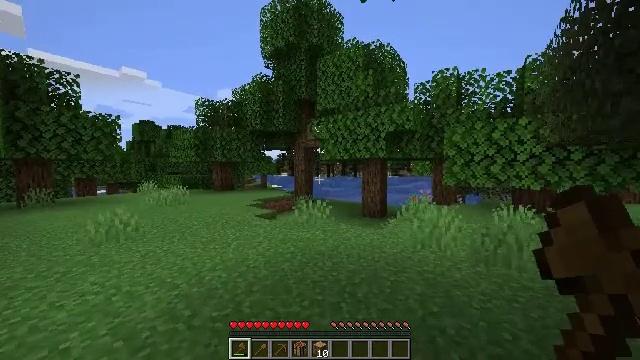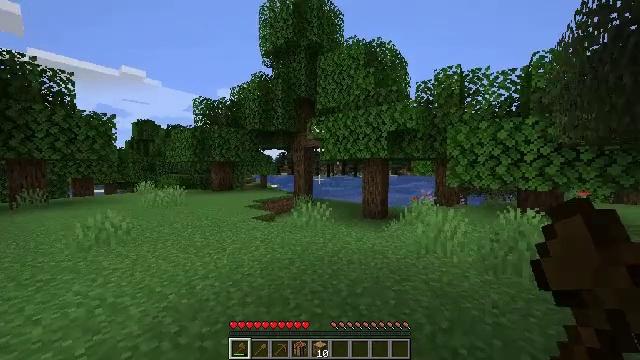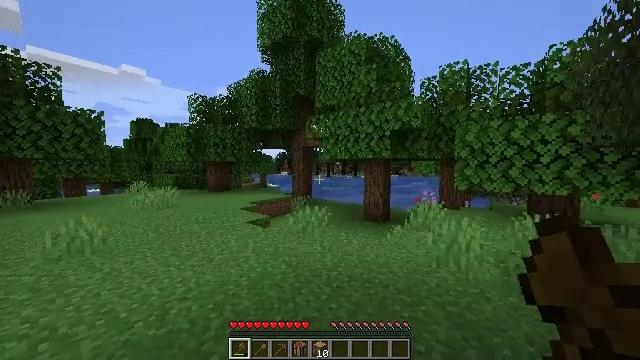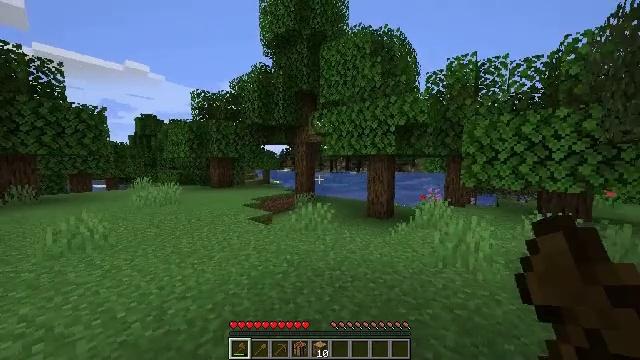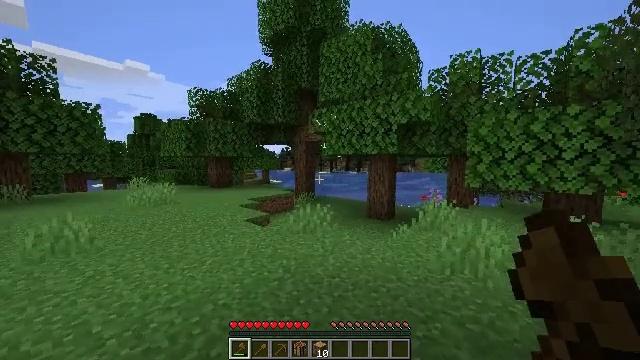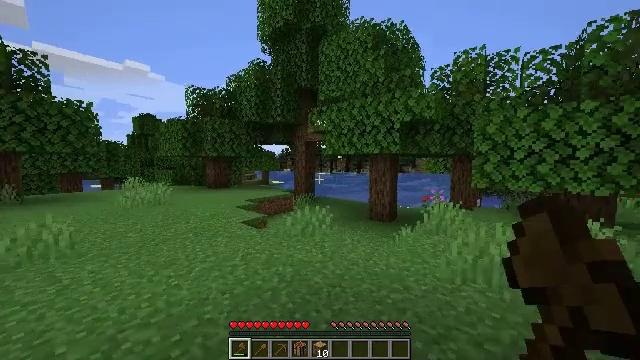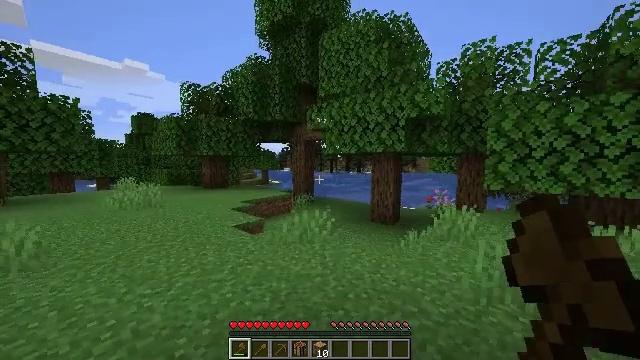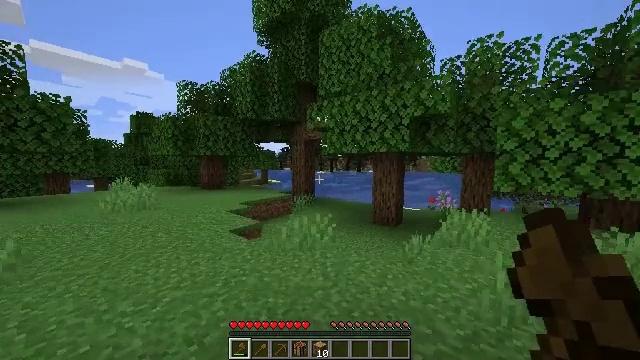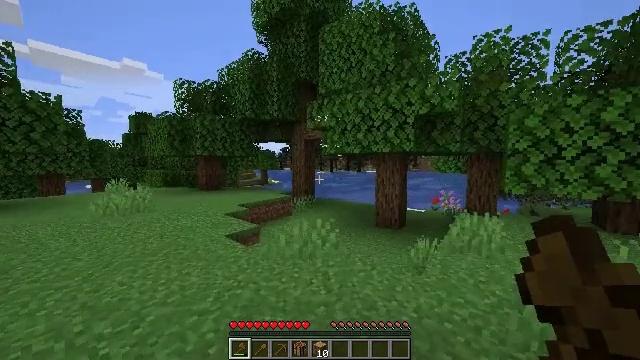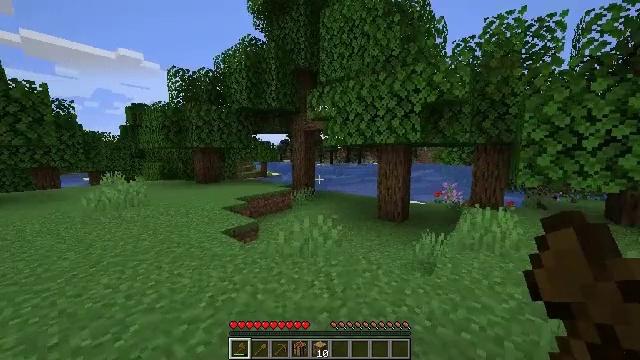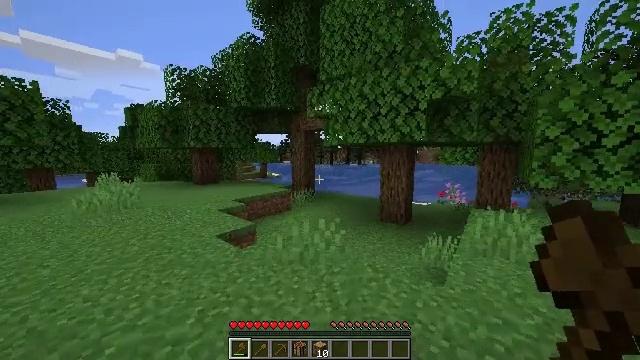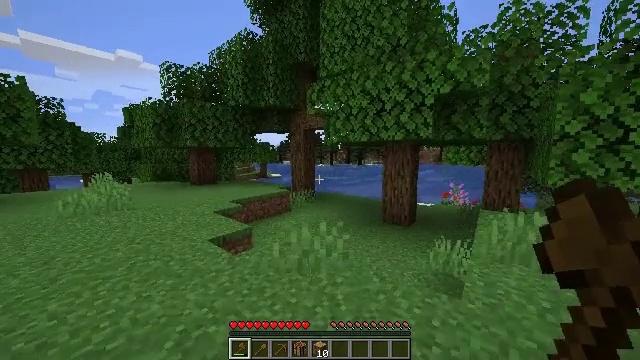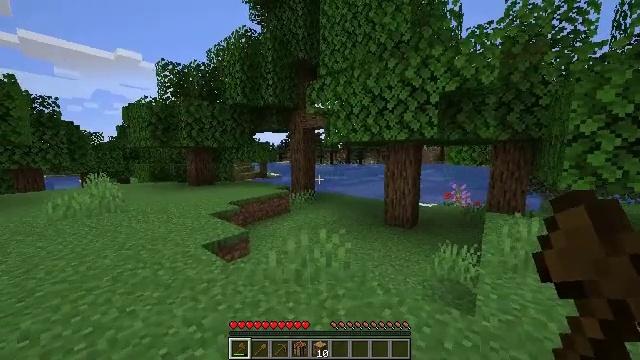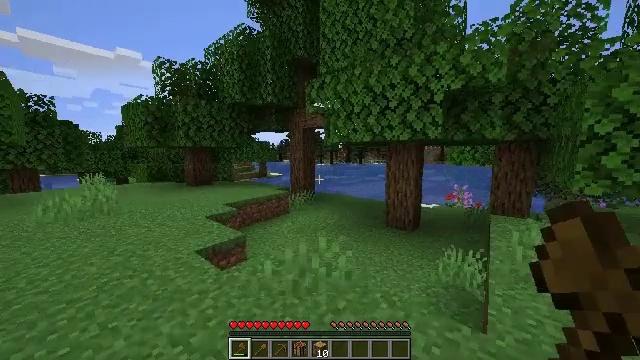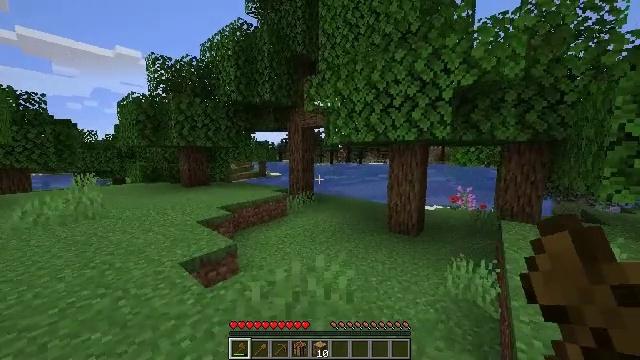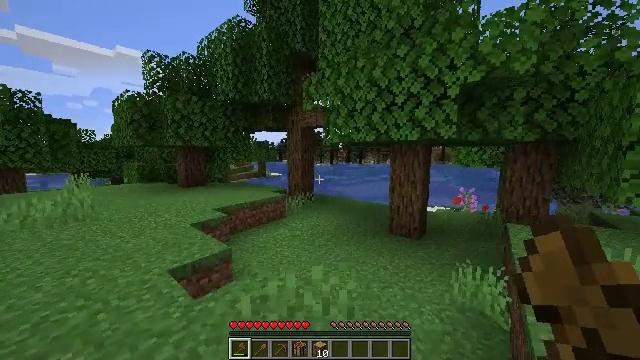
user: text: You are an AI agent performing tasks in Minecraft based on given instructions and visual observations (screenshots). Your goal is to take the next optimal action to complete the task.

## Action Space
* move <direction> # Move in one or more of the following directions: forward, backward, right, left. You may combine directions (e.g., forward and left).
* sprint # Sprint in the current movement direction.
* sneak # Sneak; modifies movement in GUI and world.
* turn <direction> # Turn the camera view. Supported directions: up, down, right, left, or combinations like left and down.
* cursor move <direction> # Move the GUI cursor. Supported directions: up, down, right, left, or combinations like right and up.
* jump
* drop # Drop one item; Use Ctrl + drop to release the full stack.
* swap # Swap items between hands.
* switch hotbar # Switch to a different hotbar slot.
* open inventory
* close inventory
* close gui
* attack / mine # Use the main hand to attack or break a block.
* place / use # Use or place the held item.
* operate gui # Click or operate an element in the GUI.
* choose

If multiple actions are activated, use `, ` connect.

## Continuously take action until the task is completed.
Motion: motion action
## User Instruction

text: Break the lilac plant.
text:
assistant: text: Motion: move forward
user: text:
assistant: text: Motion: move forward
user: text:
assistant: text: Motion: move forward, turn down
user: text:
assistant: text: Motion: move forward
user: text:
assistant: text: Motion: move forward
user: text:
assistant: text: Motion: move forward
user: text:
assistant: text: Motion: move forward
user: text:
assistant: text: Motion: move forward
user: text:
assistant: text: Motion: move forward, turn down
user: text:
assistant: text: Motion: move forward
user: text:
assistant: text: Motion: move forward
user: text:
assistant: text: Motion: move forward
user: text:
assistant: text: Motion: move forward
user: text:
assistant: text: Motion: move forward
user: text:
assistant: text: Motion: move forward
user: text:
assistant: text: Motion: move forward
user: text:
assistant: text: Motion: move forward
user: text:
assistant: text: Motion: move forward
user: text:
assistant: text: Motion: move forward
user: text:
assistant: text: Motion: move forward
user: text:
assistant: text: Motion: move forward
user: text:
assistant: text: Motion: move forward
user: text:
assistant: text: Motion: move forward
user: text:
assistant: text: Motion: move forward
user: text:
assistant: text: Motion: move forward
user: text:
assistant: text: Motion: move forward
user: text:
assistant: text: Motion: move forward
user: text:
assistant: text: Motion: move forward
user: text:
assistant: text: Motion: move forward
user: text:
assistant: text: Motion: move forward